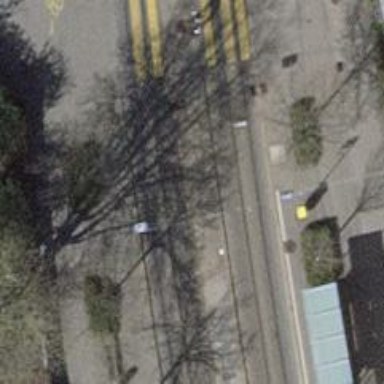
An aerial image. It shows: Tram stop with public transport connection.